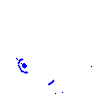
Particle: pion